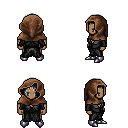
a pixel art fantasy rpg character, male body template, human, dark skin, gray robe, red pants, gray plain hairstyle, cloth hood, metal boots, four views (front, back, left, right), 2x2 character sprite sheet, small pixel art, hard edges, no anti-aliasing